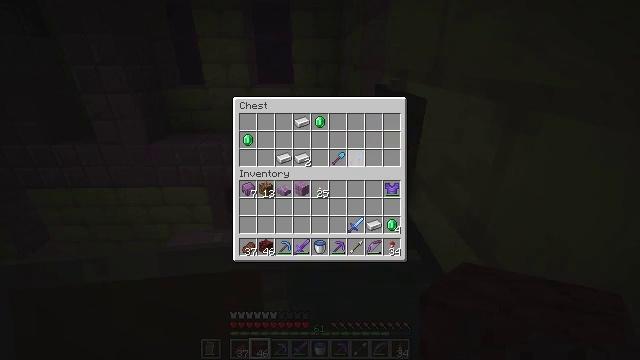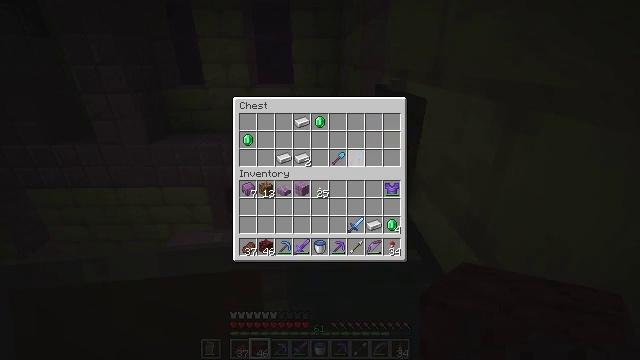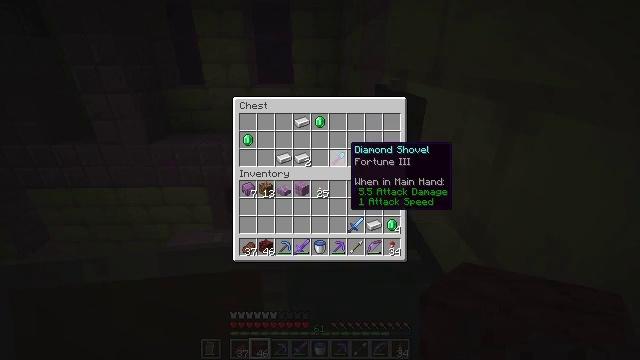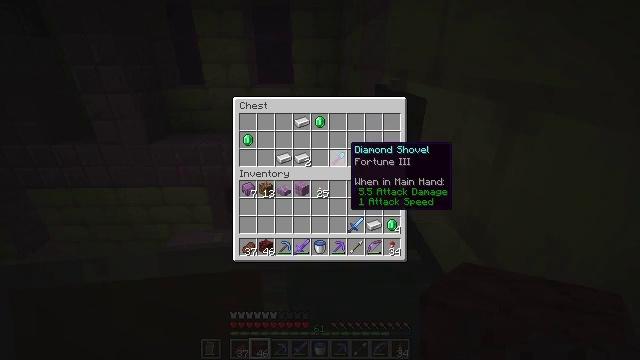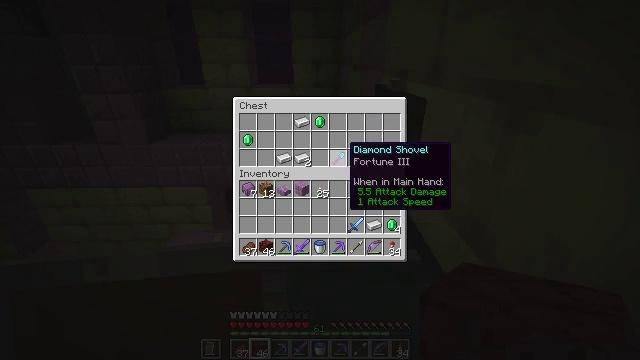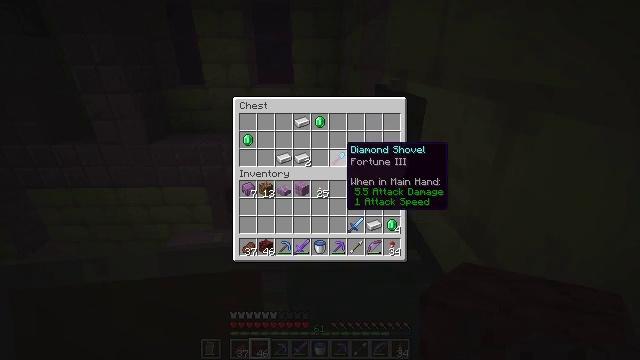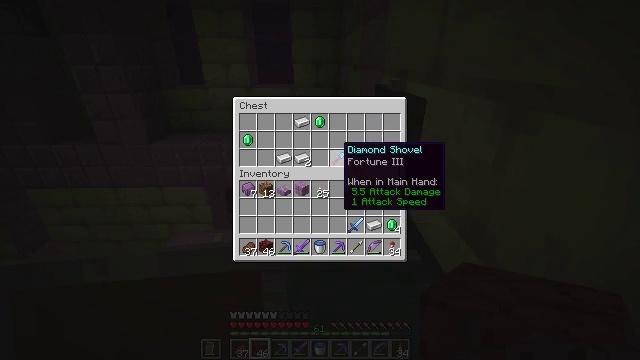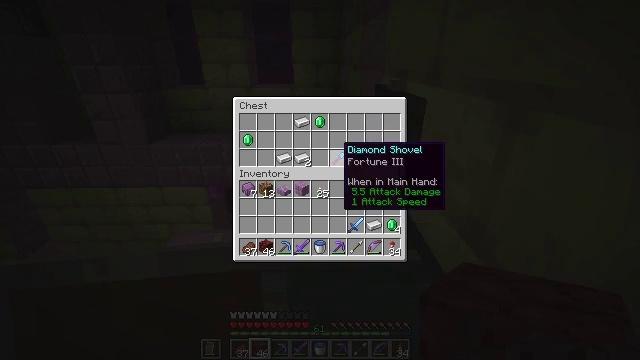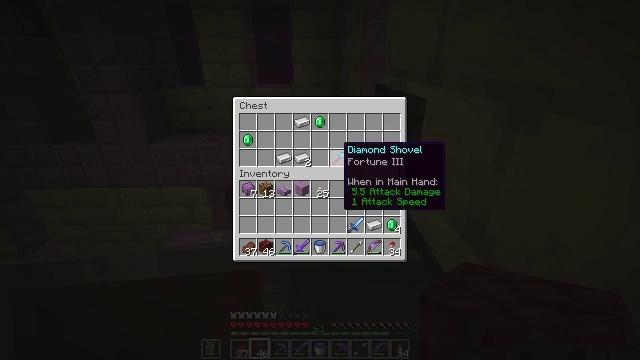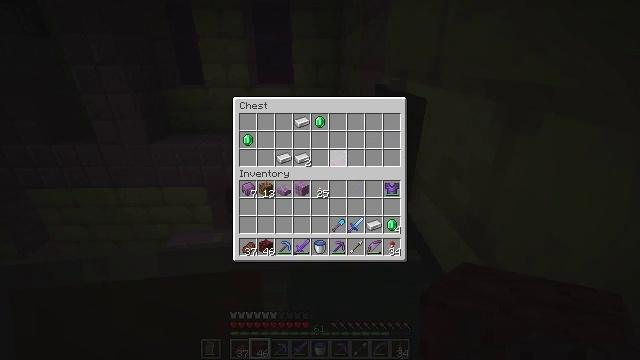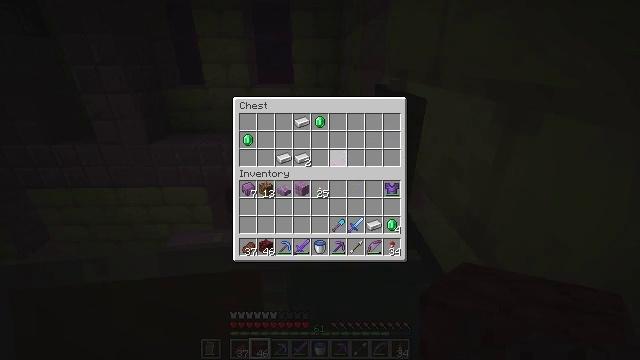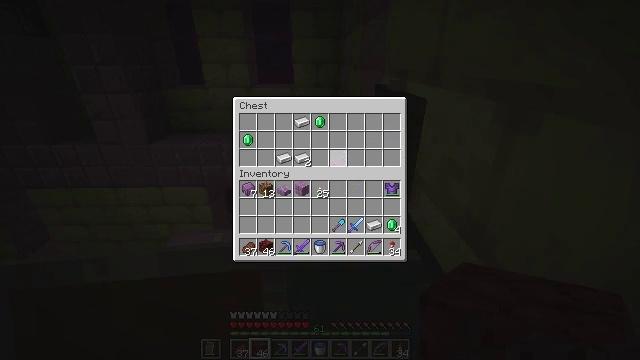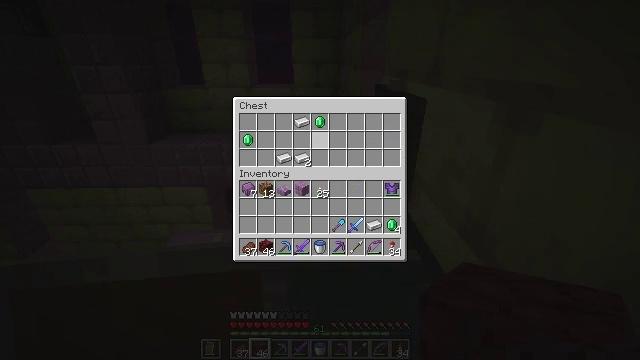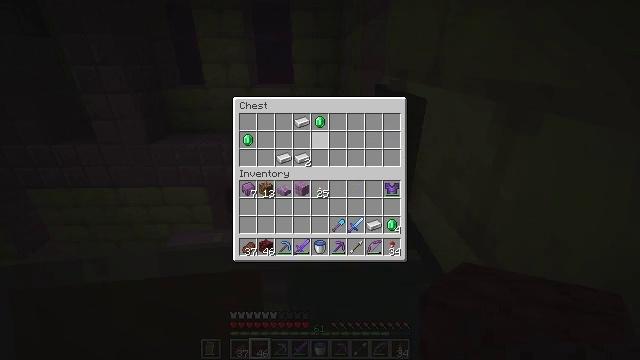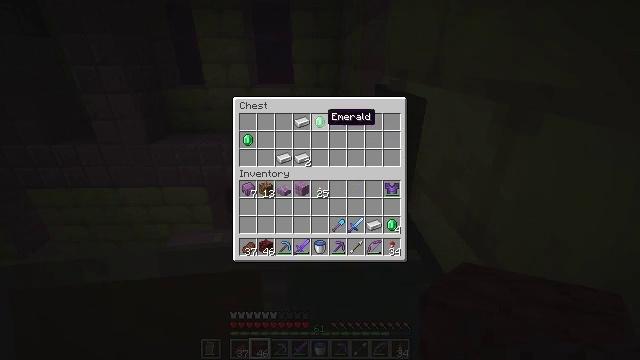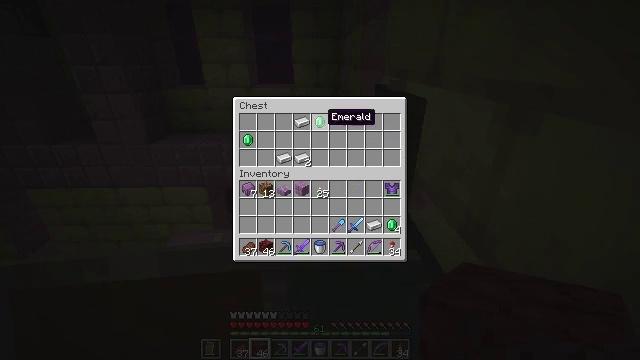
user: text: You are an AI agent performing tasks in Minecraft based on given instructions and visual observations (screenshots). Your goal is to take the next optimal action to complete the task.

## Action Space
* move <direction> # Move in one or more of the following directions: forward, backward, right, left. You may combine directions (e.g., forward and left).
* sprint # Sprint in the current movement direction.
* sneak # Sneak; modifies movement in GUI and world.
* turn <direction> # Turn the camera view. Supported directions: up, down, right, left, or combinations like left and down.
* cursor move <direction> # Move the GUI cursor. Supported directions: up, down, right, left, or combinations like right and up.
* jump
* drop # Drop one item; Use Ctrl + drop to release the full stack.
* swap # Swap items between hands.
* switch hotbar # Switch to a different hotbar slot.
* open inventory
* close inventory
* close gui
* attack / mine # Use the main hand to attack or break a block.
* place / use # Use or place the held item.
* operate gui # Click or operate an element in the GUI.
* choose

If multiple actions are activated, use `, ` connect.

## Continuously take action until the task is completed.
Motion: motion action
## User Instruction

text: Break the chest to retrieve items inside.
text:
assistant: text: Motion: sneak, turn left
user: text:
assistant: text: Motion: sneak
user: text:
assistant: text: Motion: sneak
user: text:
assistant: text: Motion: sneak
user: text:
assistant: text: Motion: sneak
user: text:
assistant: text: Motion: sneak
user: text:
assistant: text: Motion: sneak
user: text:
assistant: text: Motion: sneak
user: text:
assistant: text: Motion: sneak, use / place
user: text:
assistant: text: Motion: sneak, use / place
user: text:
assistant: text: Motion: sneak, use / place
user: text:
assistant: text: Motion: sneak, turn left and up
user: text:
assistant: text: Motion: sneak, turn up
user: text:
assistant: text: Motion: sneak, turn up
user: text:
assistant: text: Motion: sneak
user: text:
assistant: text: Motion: sneak
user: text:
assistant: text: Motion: sneak, use / place
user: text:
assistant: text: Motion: sneak, use / place
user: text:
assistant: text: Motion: sneak, use / place
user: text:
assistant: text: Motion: sneak, turn left
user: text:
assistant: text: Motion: sneak
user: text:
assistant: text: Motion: sneak
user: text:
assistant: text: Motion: sneak, use / place
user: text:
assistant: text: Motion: sneak, use / place
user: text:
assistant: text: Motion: sneak
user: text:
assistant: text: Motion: sneak, turn down
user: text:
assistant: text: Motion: sneak, turn down
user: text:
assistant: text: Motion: sneak
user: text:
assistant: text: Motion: sneak
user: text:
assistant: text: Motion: sneak, use / place